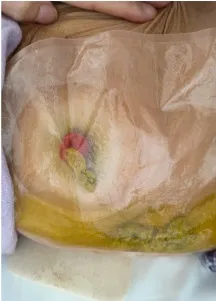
The stool traits before and after treatment with ustekinumab. (B) The formed stool after ustekinumab treatment.
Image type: medical_photograph (skin_photograph)